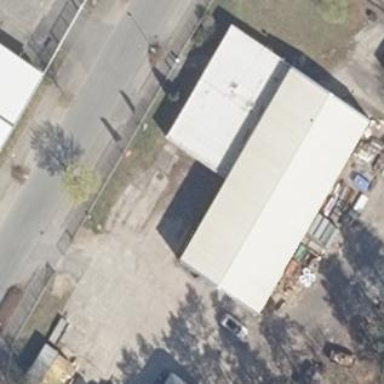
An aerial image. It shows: Commercial building.